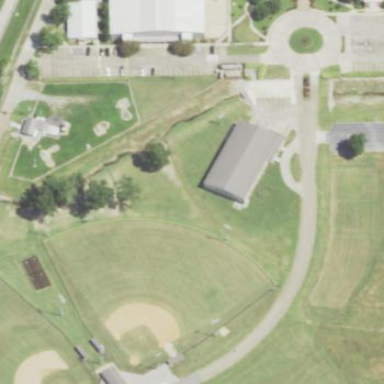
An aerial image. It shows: Baseball pitch for leisure and sports activities.